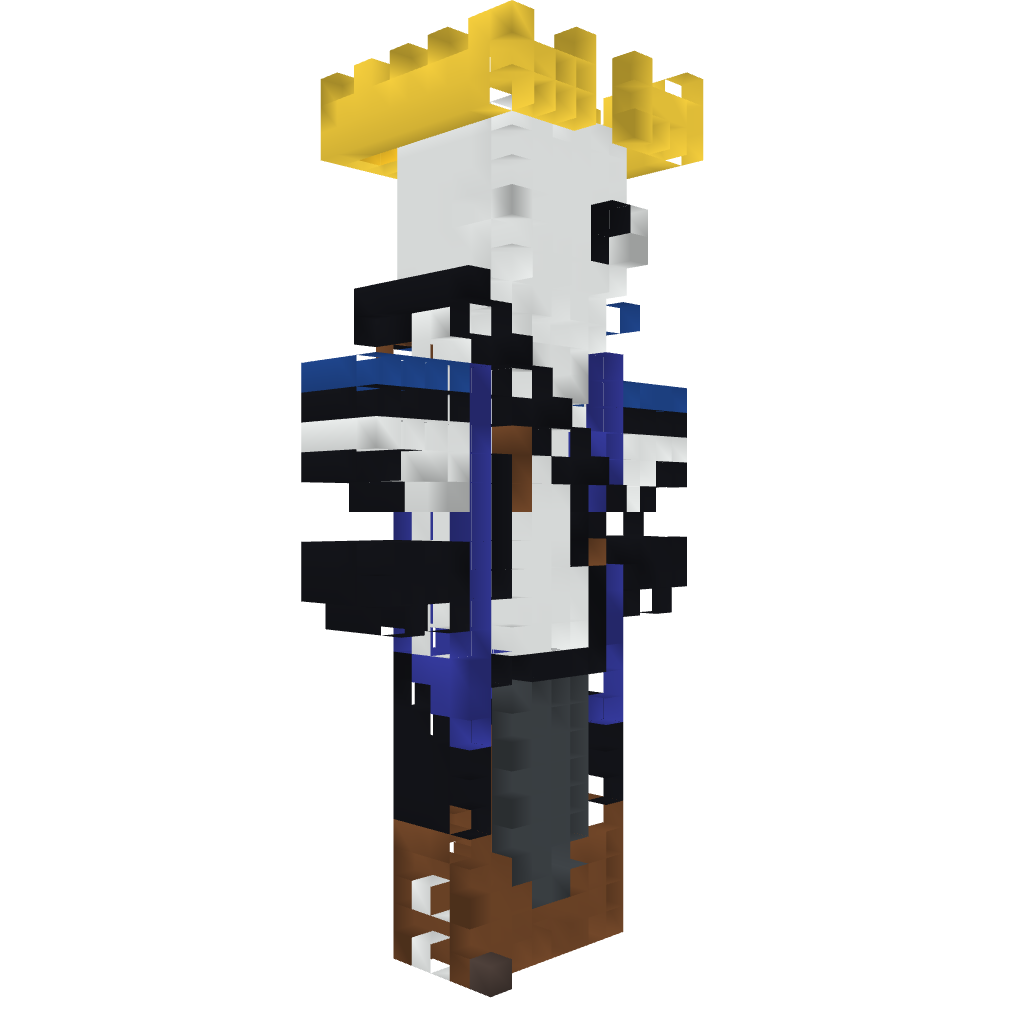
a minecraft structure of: King Statue